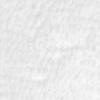
Label: no_change